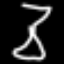
Label: hourglass